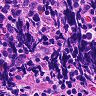
Metastatic tissue present: no